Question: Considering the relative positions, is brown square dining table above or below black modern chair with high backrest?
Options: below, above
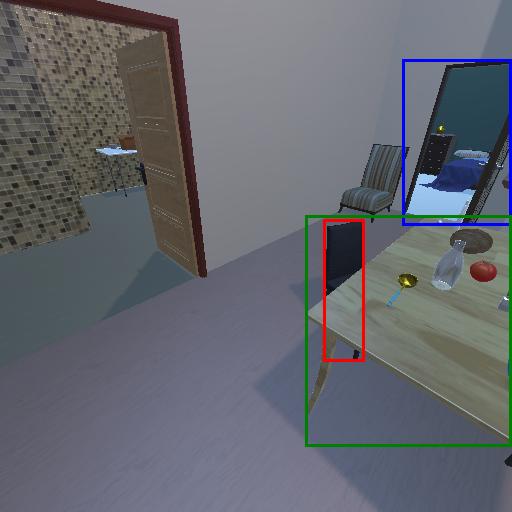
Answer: below